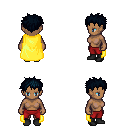
a pixel art fantasy rpg character, female body template, human, dark skin, yellow cape, red pants, raven bedhead hairstyle, black shoes, four views (front, back, left, right), 2x2 character sprite sheet, small pixel art, hard edges, no anti-aliasing